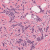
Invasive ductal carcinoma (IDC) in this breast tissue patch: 1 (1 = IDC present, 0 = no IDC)